Question: I made an account on Godaddy recently to host my website and they also had an option to build a database with the hosting services. It's a standard phpMyAdmin set up, except when I try to create a relation between two tables it comes up with the following error
> Error: Relational features disabled!
It has never happened to me before and I have no idea how to enable the relational features and actually connect those two tables
I set Account_id in the main table as a primary key and I've set the the Account_id on the User table as an Index key.

Does anyone know how to enable those features.?
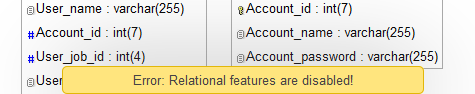
Answer: Make sure both of the tables have the InnoDB engine selected.